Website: bh-photo
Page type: cart
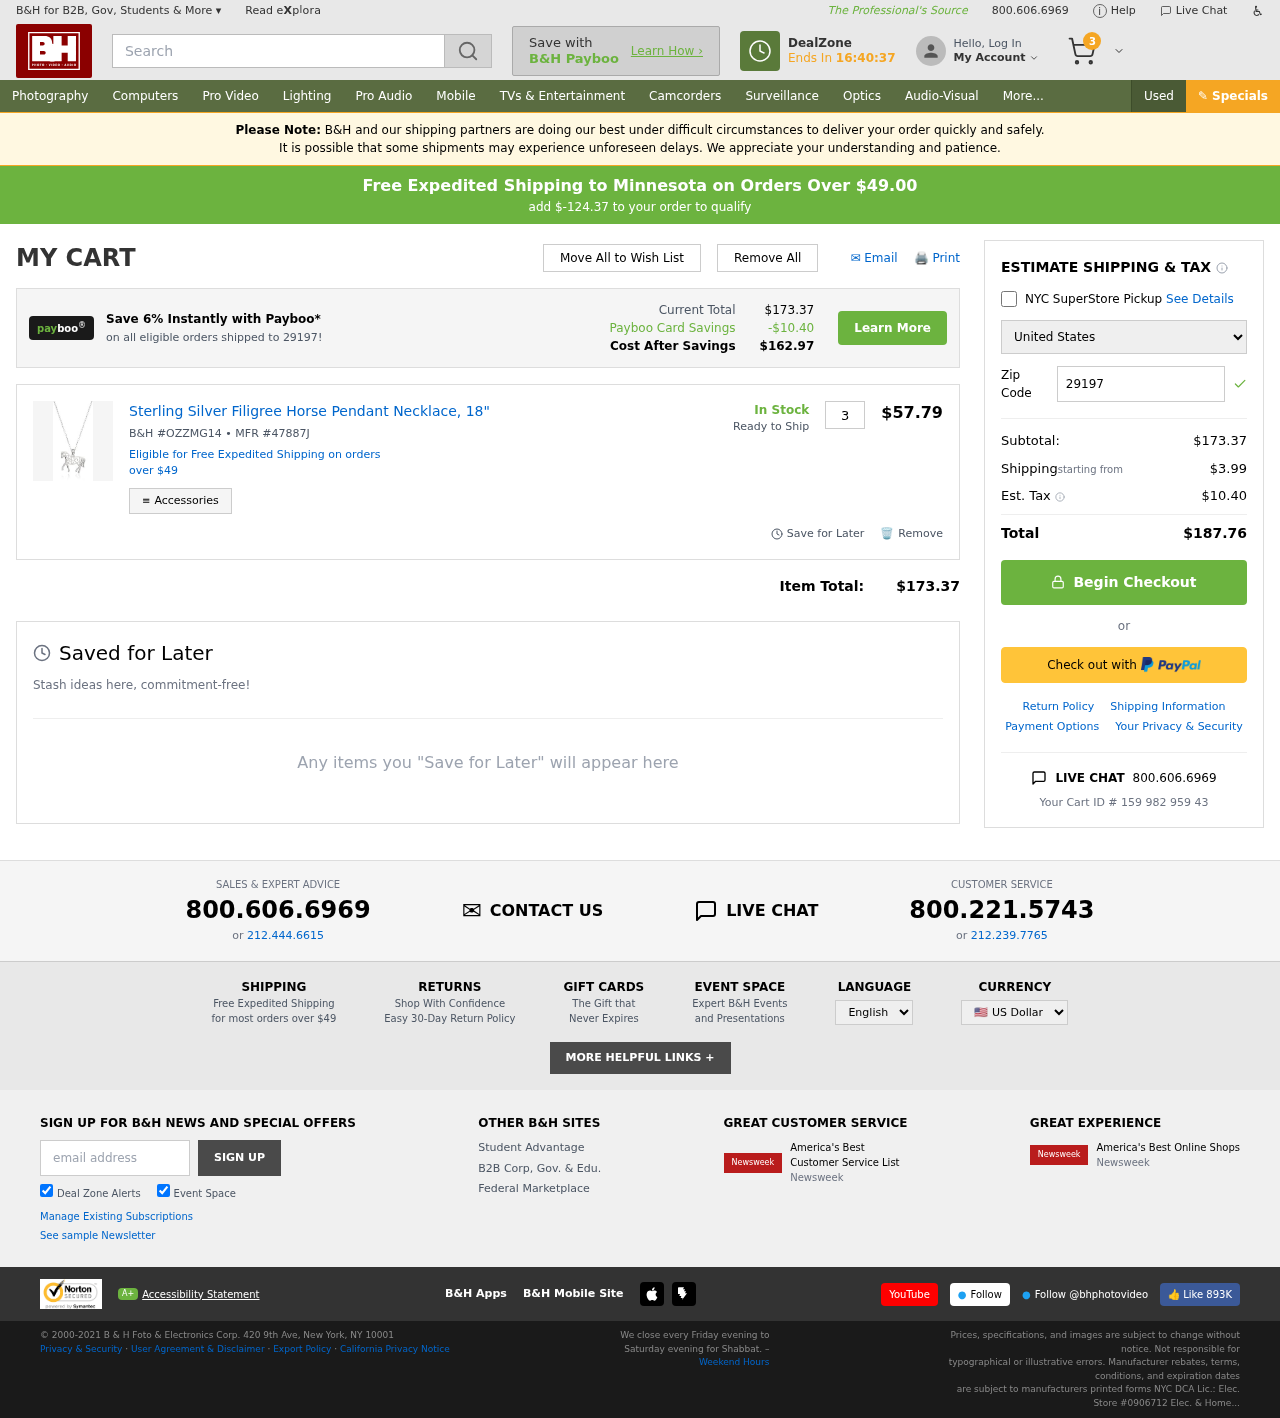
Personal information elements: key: PII_COUNTRY
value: United States
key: PII_POSTCODE
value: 29197
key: PII_STATE
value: Minnesota
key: PII_POSTCODE2
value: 29197
Product elements: key: PRODUCT1_NAME
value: Sterling Silver Filigree Horse Pendant Necklace, 18"
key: PRODUCT1_PRICE
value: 57.79
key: PRODUCT1_QUANTITY
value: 3
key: PRODUCT1_SKU
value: OZZMG14
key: PRODUCT1_MFR
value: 47887J
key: PRODUCT1_AVAILABILITY
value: In Stock
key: PRODUCT1_SHIP_STATUS
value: Ready to Ship
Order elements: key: ORDER_NUM_ITEMS
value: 3
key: FREE_SHIPPING_THRESHOLD
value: $-124.37
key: ORDER_SUBTOTAL
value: $173.37
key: ORDER_SHIPPING_COST
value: $3.99
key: ORDER_TAX
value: $10.40
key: ORDER_TOTAL
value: $187.76
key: ORDER_ID
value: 159 982 959 43
Search elements: key: HEADER_SEARCH
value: Search
Other elements: key: PAYBOO_SAVINGS
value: -$10.40
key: COST_AFTER_SAVINGS
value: $162.97